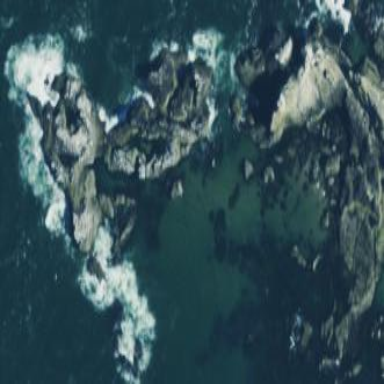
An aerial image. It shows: Islet along the natural coastline.